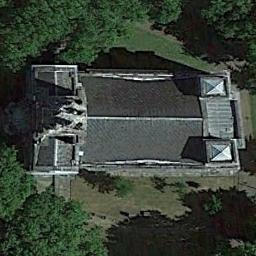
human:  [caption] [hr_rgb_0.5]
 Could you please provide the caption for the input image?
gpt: A church with a gray roof surrounded by many trees .

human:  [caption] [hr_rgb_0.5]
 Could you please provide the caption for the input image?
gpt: There is a church in the middle of the grass surrounded by some trees .

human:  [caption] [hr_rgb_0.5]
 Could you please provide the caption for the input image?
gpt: The church with a tower and the rest of the church has a gray sloping roof .

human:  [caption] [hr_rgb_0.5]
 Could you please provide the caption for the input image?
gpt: This is a church with a roof like three umbrellas .

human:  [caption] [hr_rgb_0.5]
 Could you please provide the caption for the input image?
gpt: A rectangular church with a black roof is surrounded by many trees .